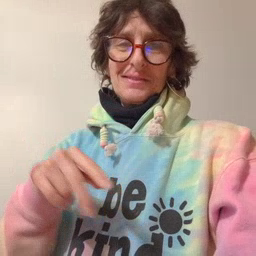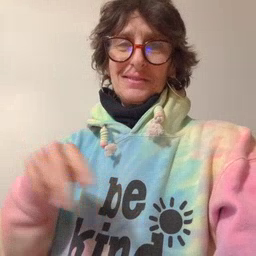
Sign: nose